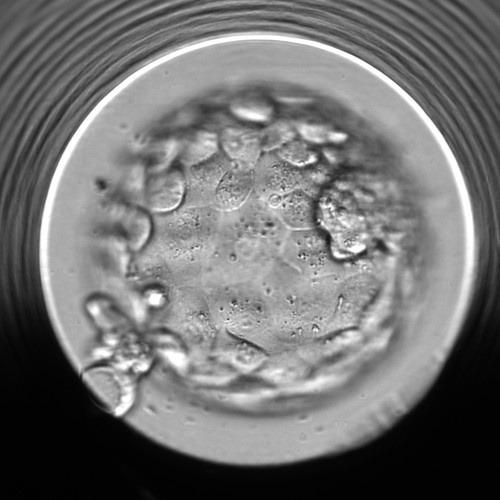
Embryo quality: good